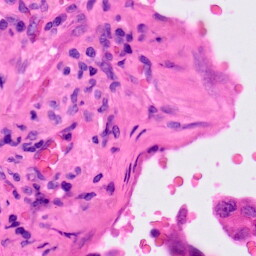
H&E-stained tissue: Lung